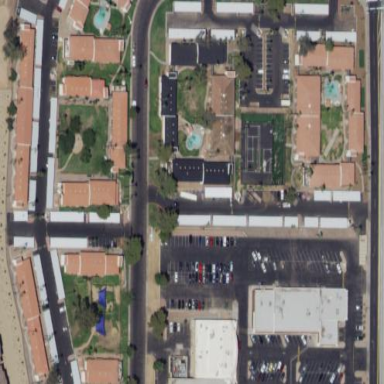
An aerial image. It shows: Residential area with apartments.